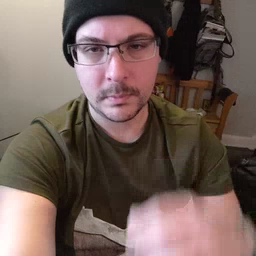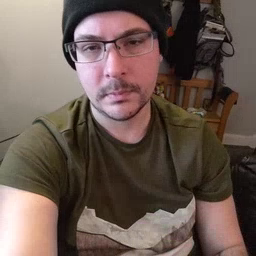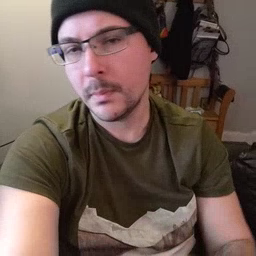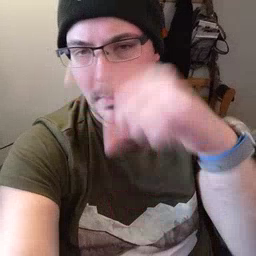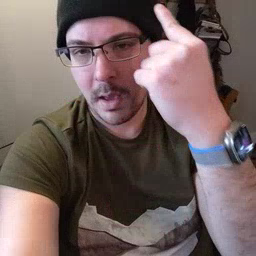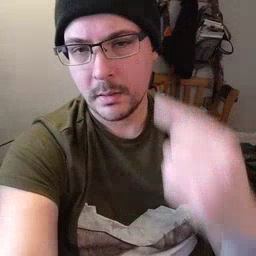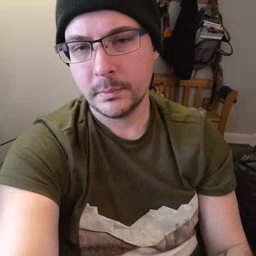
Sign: black